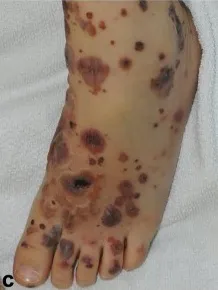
Hemorrhagic bullae developed on both feet an lower legs (a-c).
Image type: medical_photograph (skin_photograph)